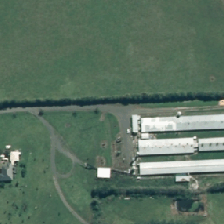
Land cover: urban_build_up